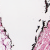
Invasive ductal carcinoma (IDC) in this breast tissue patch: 1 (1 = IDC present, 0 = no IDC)